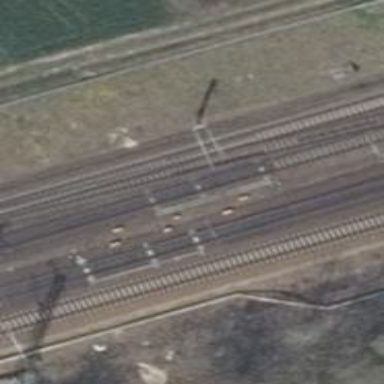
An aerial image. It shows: Contact line indicates electrification.